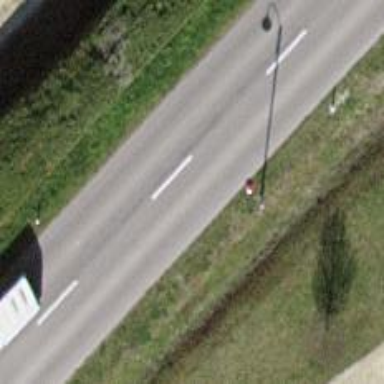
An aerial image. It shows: Secondary road with asphalt surface.